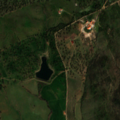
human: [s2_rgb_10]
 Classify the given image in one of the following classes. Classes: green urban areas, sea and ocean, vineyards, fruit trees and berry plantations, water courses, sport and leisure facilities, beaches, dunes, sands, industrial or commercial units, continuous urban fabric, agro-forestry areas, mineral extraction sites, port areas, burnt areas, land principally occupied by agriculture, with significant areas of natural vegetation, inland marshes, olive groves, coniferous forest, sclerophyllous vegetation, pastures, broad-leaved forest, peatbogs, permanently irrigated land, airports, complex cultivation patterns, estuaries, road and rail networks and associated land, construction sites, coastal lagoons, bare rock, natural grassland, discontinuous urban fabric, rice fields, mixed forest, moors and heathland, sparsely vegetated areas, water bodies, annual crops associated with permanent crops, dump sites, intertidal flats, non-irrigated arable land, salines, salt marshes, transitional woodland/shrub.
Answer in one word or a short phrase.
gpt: olive groves, complex cultivation patterns, agro-forestry areas, transitional woodland/shrub